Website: bh-photo
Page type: account-selection
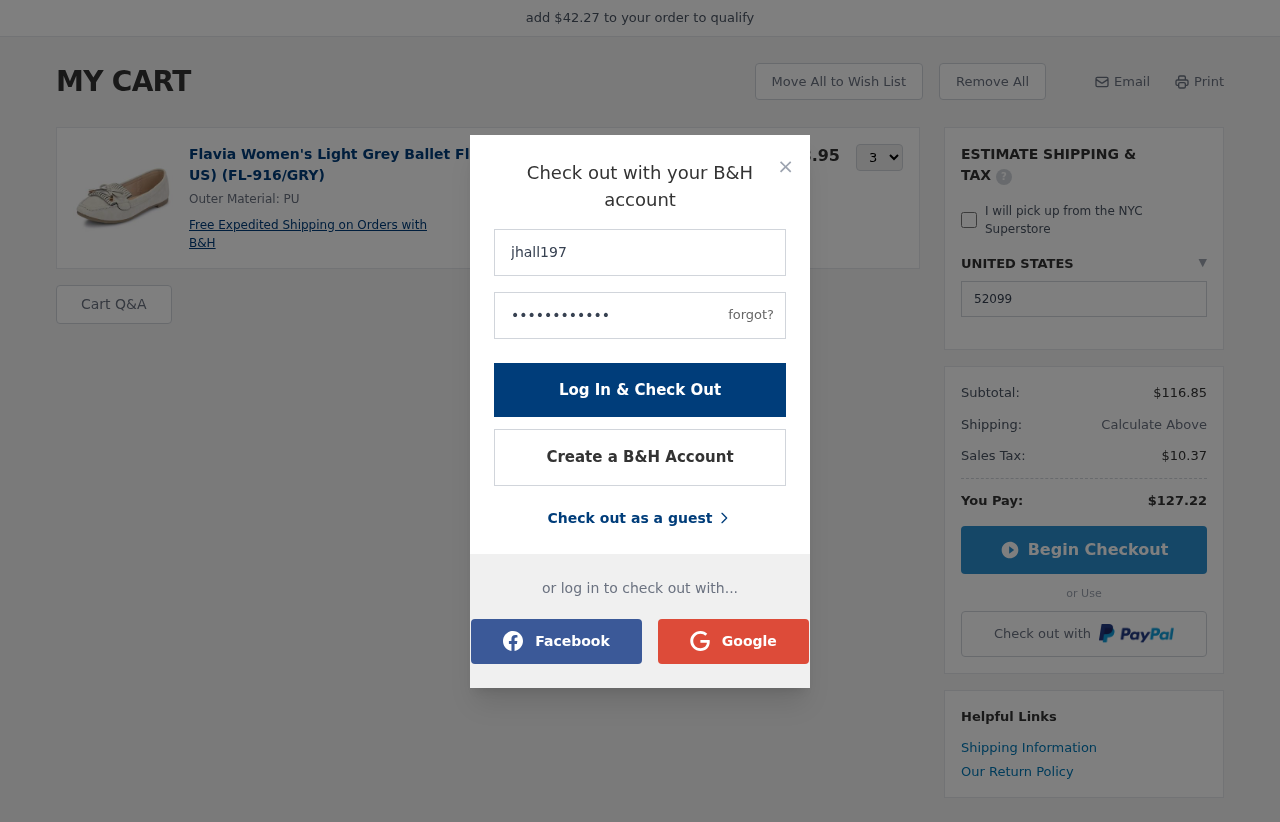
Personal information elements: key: PII_COUNTRY
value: UNITED STATES
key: PII_LOGIN_USERNAME
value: jhall197
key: PII_POSTCODE
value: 52099
Product elements: key: PRODUCT1_DESC
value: Outer Material: PU
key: PRODUCT1_NAME
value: Flavia Women's Light Grey Ballet Flats-8 UK (40 EU) (9 US) (FL-916/GRY)
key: PRODUCT1_PRICE
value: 38.95
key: PRODUCT1_QUANTITY
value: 3
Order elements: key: ORDER_SUBTOTAL
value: $116.85
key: ORDER_TAX
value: $10.37
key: ORDER_TOTAL
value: $127.22
Other elements: key: AMOUNT_TO_QUALIFY
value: $42.27